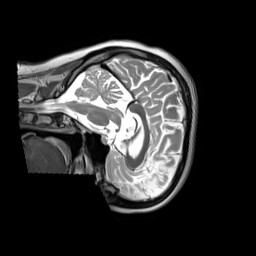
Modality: T2w
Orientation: sagittal
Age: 28
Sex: male
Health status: ill
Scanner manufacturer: siemens
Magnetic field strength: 3 T
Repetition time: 2.8 s
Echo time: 0.326 s